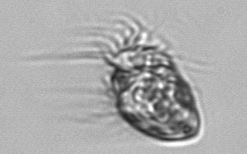
Label: Strombidium_morphotype1